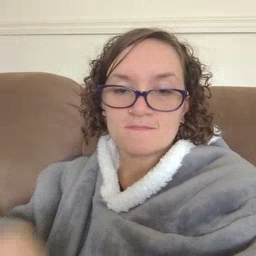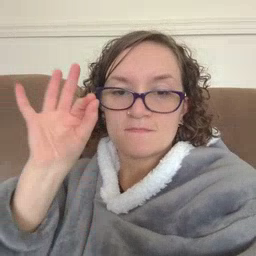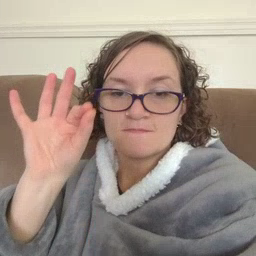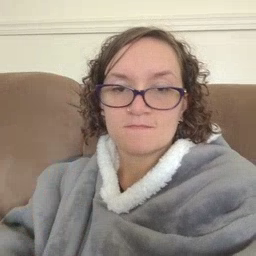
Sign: find